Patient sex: M
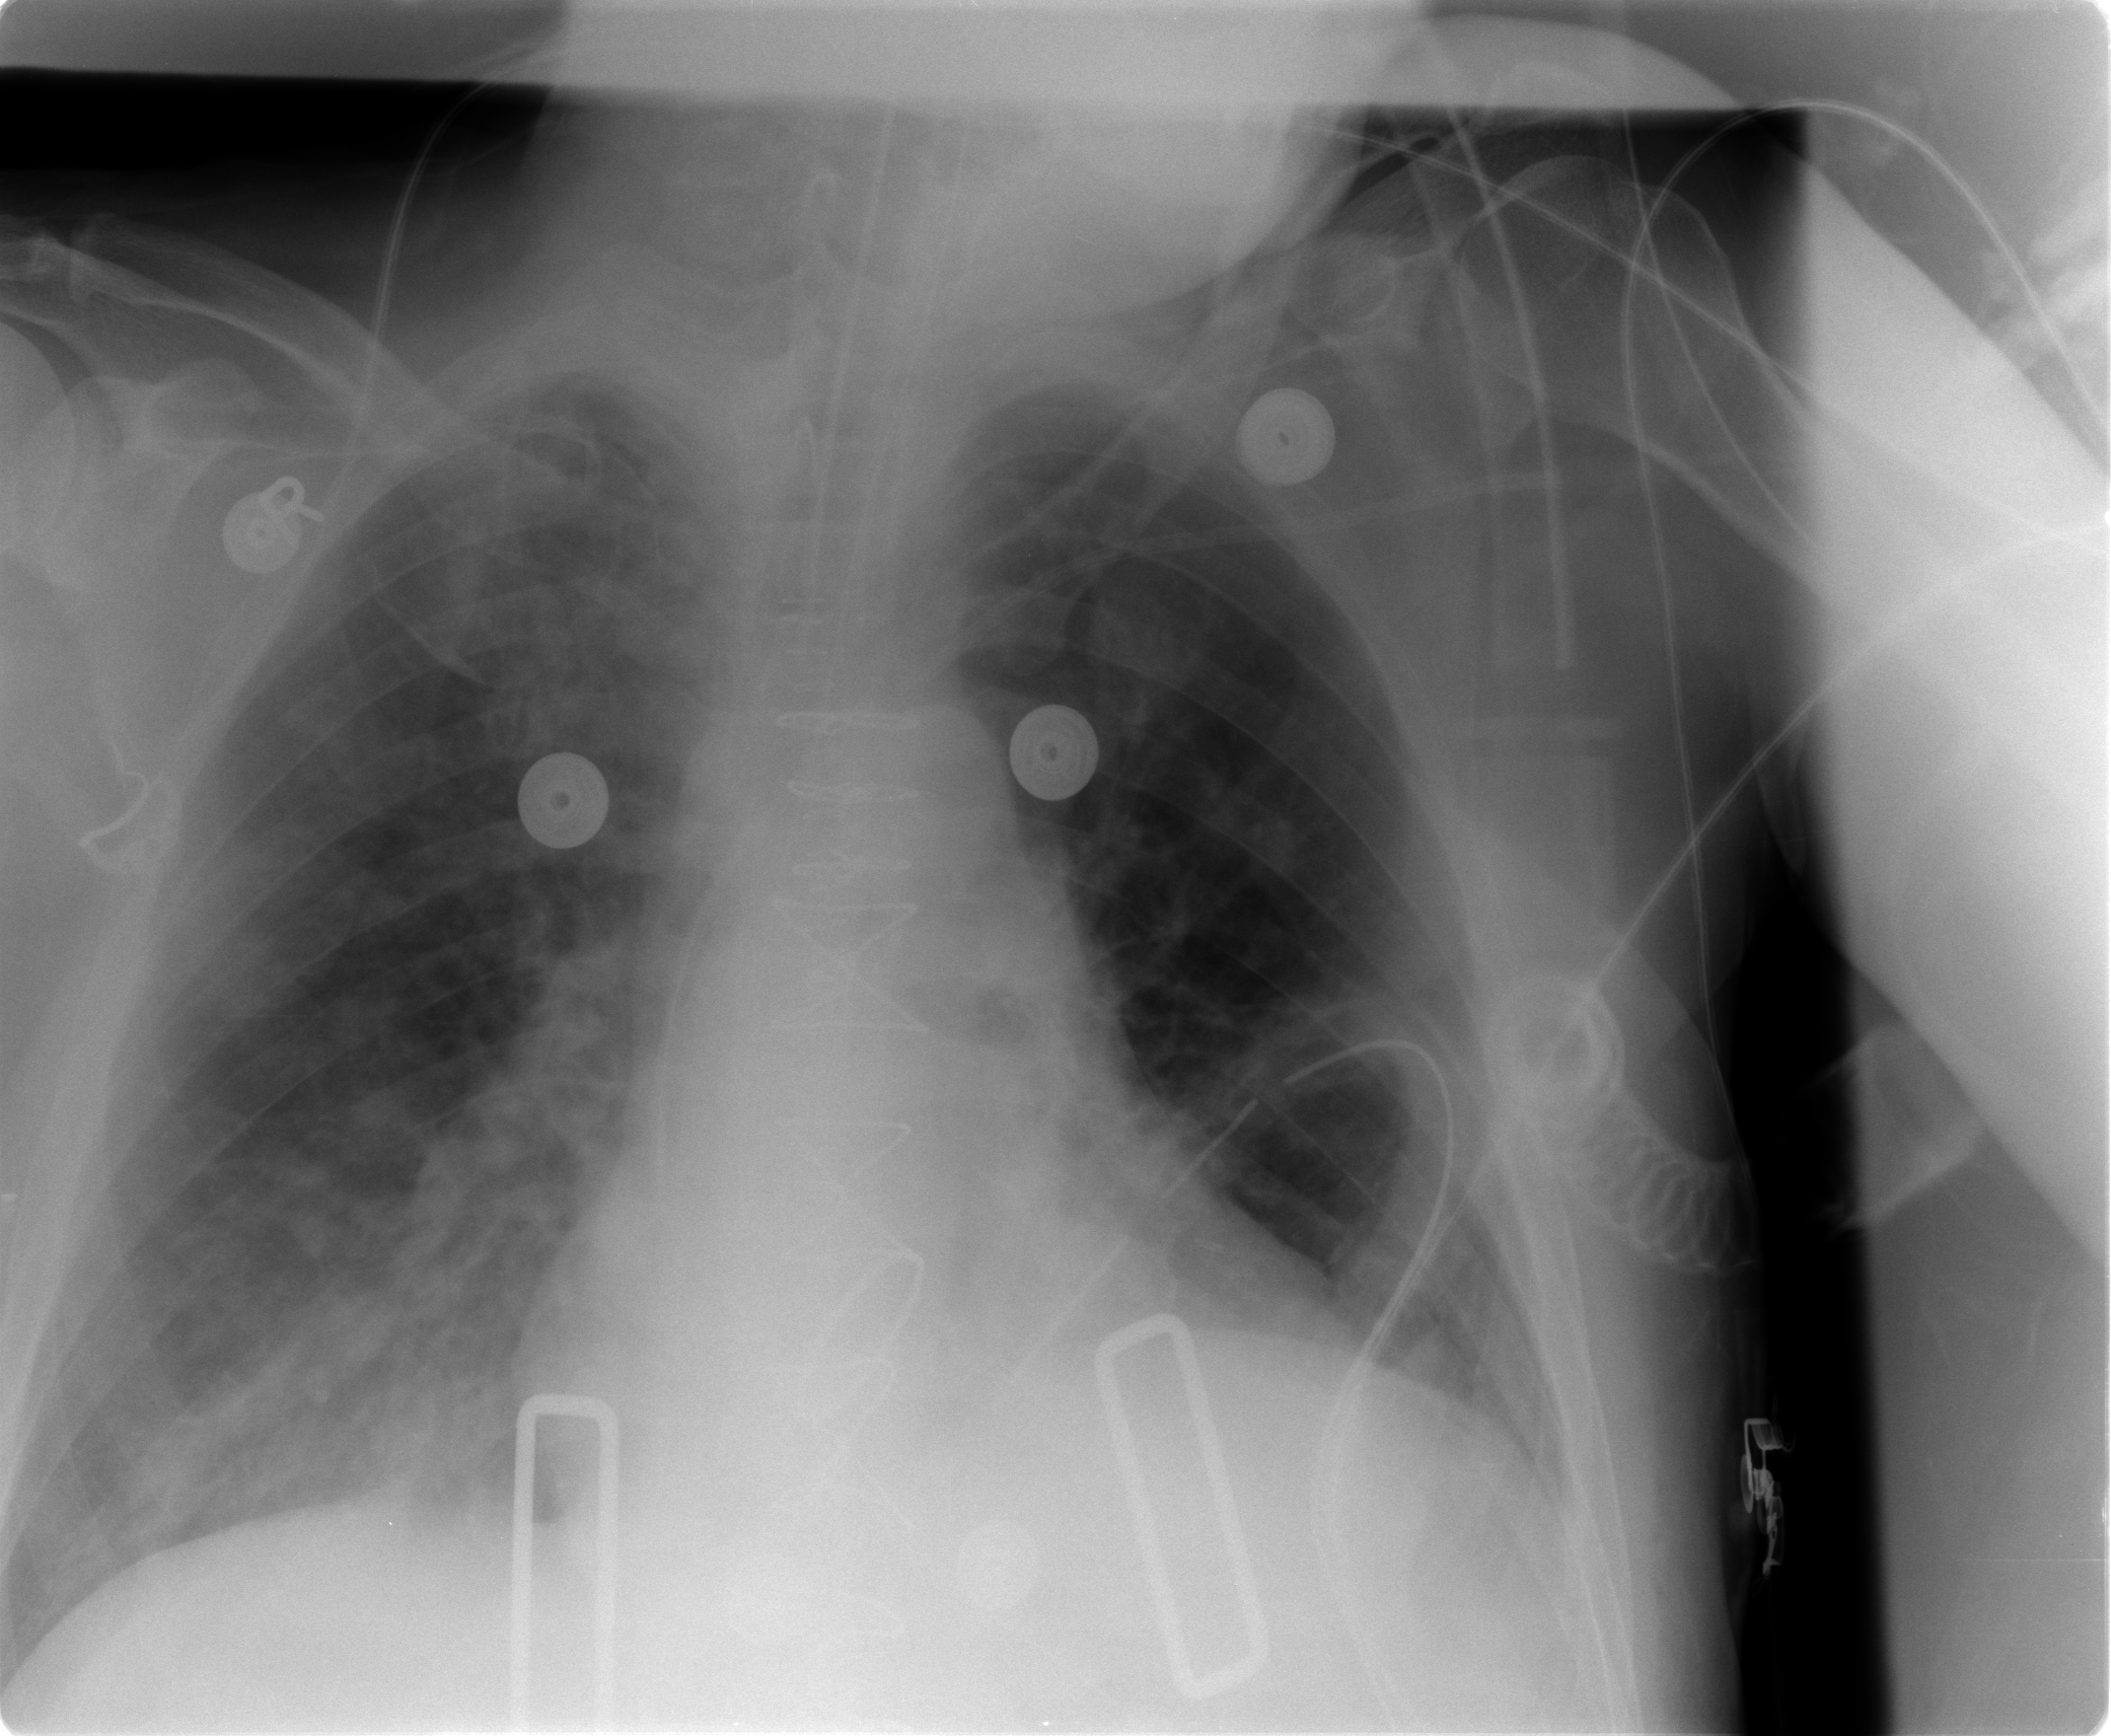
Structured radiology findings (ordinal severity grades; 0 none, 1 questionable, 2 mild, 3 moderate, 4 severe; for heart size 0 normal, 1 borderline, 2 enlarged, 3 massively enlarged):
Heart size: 2
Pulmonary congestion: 0
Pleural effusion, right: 0
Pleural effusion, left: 0
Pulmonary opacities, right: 2
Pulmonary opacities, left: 0
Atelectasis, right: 2
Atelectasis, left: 1